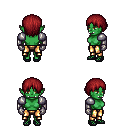
a pixel art fantasy rpg character, female body template, orc, green skin, steel arm armor, gold greaves, brunette plain hairstyle, metal gloves, ghillies, four views (front, back, left, right), 2x2 character sprite sheet, small pixel art, hard edges, no anti-aliasing